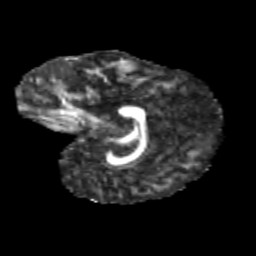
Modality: FA
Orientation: sagittal
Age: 11
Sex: male
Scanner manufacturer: siemens
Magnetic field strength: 3 T
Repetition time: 3.8 s
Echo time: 0.07 s